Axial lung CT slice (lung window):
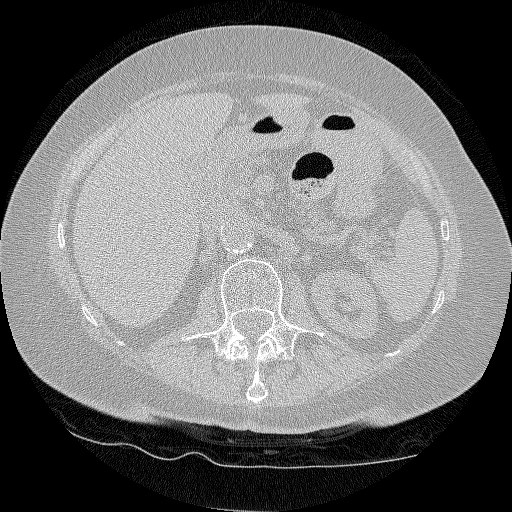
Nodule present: no